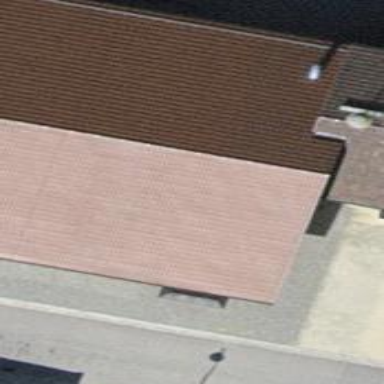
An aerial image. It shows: Community center building.